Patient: sex M, age 55
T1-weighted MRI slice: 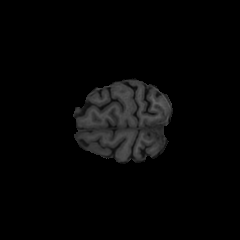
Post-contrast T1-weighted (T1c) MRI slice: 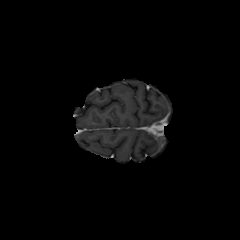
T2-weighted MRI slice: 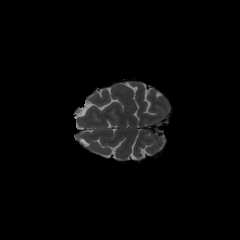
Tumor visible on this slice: no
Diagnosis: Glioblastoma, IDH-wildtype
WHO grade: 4